RGB frame:
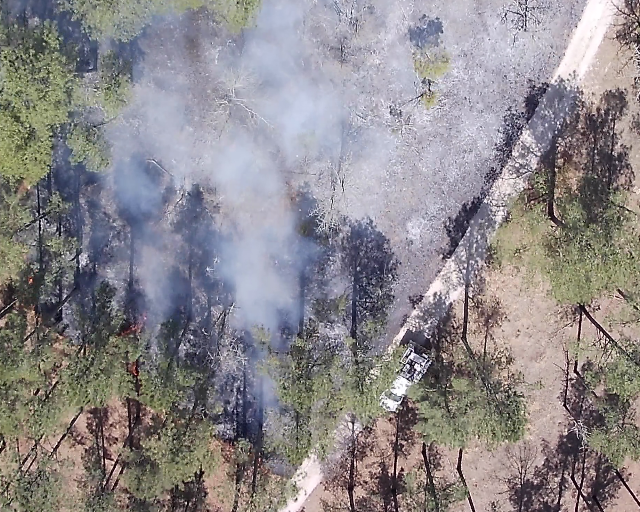
Thermal frame:
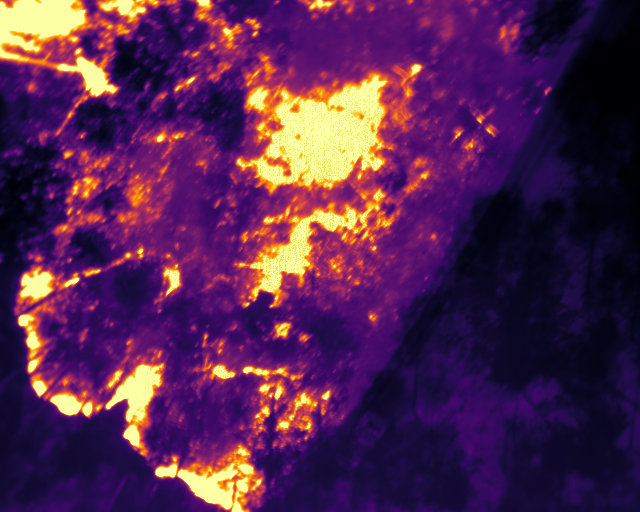
Captured: 2026-02-27 02:38:46
Pixels at or above 80 °C: 105739 (fraction of frame: 0.3227)